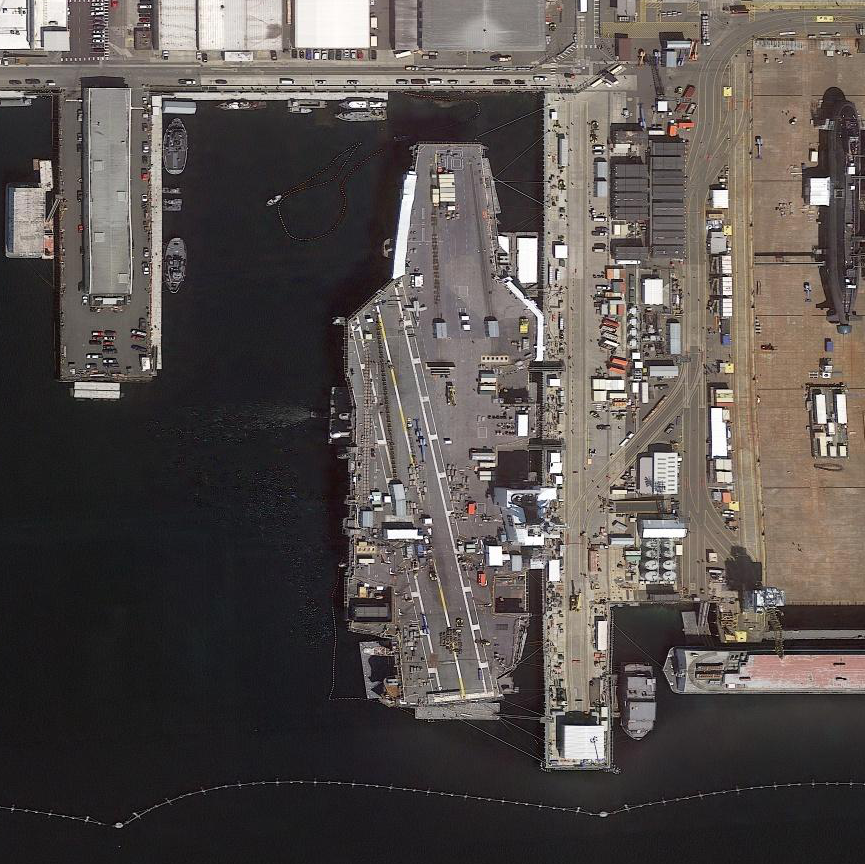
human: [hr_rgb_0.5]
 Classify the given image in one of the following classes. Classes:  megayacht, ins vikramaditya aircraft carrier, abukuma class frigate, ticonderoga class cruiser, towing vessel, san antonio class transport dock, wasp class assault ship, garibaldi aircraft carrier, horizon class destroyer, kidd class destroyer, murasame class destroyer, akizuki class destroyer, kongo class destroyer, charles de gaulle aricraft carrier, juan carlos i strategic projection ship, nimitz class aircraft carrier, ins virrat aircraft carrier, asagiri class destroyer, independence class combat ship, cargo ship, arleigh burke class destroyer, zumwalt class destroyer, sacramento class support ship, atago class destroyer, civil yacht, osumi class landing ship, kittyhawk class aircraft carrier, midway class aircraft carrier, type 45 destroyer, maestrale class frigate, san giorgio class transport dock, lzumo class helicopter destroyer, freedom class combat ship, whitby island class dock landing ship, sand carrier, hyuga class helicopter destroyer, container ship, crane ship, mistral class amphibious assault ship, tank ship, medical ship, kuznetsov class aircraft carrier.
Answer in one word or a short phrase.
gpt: Nimitz class aircraft carrier